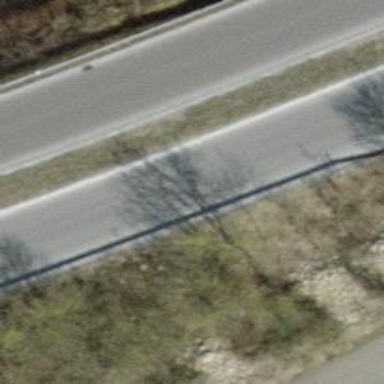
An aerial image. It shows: Secondary road with asphalt surface and embankment.